Field crop: maize
Growth stage: 2
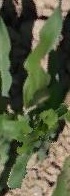
Species: maize